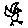
Label: bird